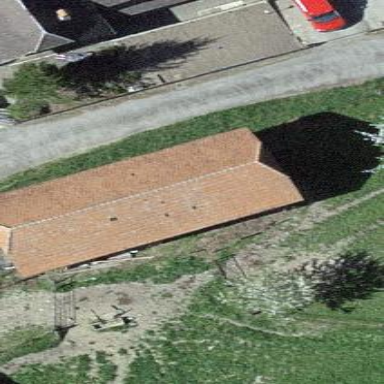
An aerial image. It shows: Rural barn.